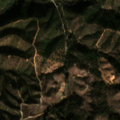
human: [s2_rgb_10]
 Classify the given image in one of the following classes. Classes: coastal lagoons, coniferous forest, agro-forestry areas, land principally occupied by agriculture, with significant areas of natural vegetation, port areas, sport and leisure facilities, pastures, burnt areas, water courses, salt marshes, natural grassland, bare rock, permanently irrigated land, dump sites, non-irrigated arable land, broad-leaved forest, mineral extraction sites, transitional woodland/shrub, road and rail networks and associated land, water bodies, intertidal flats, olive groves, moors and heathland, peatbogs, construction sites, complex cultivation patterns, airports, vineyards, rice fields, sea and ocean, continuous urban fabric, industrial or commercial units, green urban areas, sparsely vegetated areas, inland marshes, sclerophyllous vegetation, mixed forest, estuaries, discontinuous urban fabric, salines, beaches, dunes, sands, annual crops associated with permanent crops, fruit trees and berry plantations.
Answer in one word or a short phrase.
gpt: non-irrigated arable land, land principally occupied by agriculture, with significant areas of natural vegetation, broad-leaved forest, transitional woodland/shrub